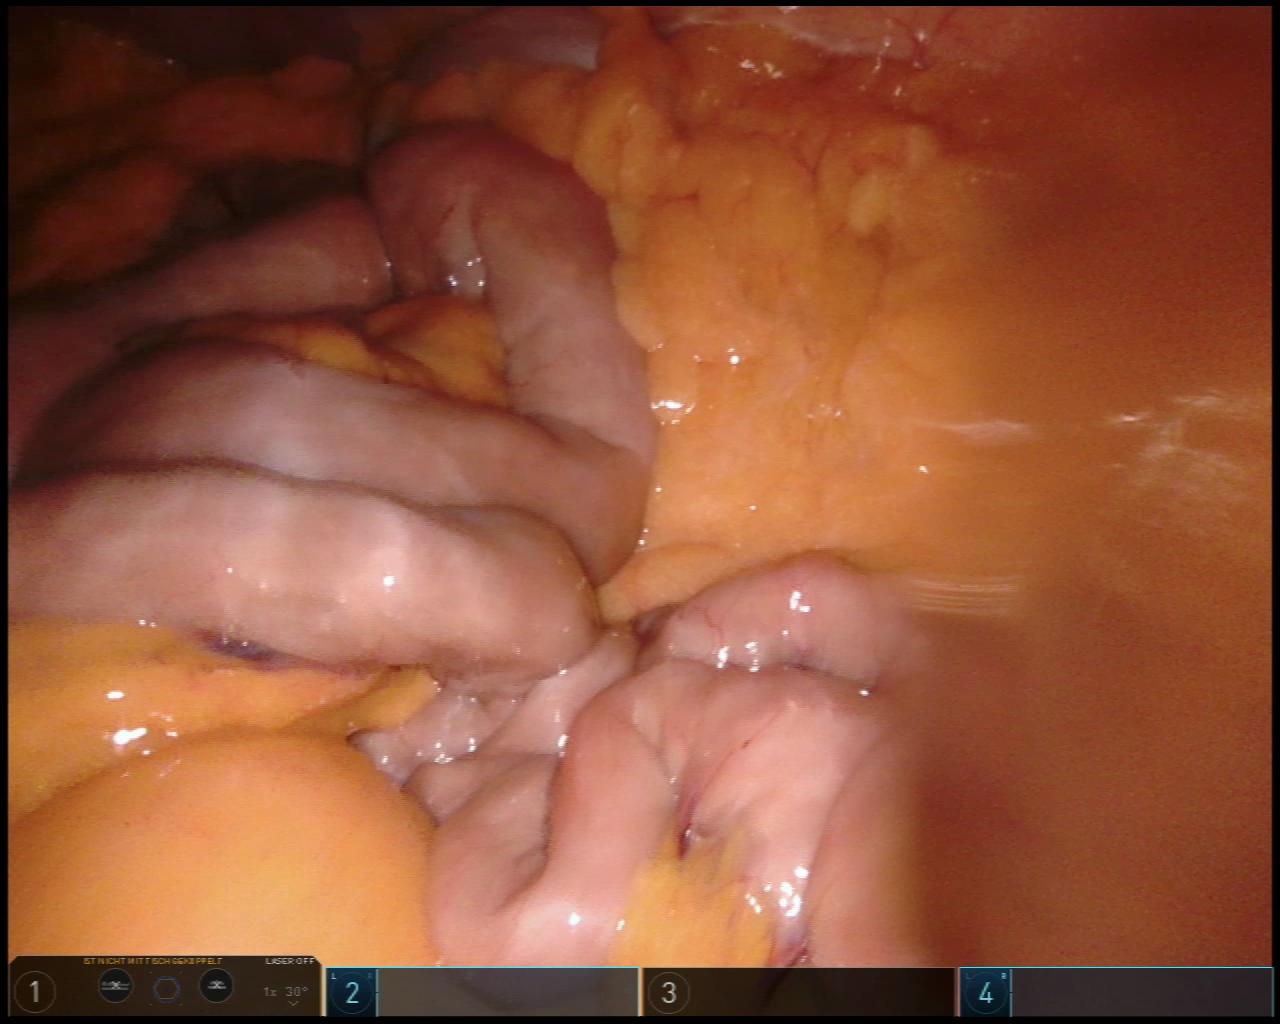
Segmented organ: small_intestine
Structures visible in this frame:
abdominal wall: no
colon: yes
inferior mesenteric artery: no
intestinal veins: no
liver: no
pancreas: no
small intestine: yes
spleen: no
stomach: no
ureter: no
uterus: no
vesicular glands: no